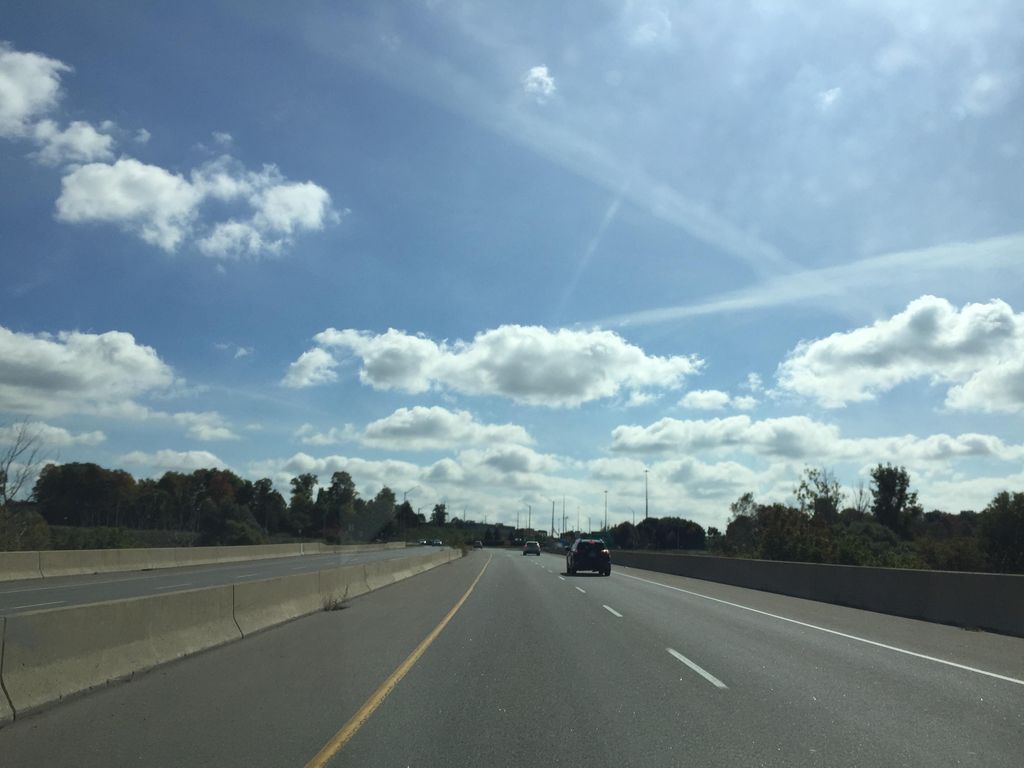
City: kitchener-waterloo